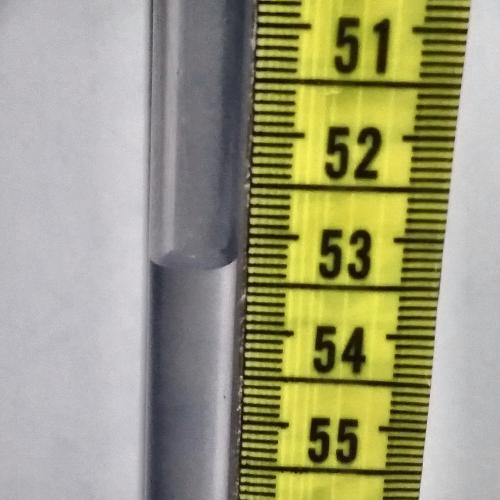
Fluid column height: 53.3 cm